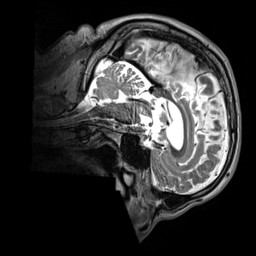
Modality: T2w
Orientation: sagittal
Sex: male
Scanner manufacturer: siemens
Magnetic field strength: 3 T
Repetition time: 3.2 s
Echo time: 0.409 s